Question: Lets assume your eye is in the surface point P1 on an object A and there is a target object B and there is a point-light source behind object B.
am i right if i look to the light source and say "i am in a shadow" if i cannot see the light because of object B ?. Then i flag that point of object A as "one of the shadow points of B on A" .

If this is true, then can we build a "shadow geometry"(black-colored) object on the surface of A then change it constantly because of motion of light,B,A, etc... ? Lets say a sphere(A) has 1000 vertices and other sphere (B)has 1000 vertices too, so does this mean 1 milion comparations? (is shadowing, O(N^2) (time) complexity?). I am not sure about the complexity becuse the changing the P1(eye) also changes the seen point of B (between P1 and light source point). What about the second-order shadows and higher (such as lights being reflecting between two objects many times) ?
I am using java-3D now but it doesnt have shadow capabilities so i think of moving to other java-compatible libraries.
Thanks.
i need to disable the "camera" when moving the camera to build that shadow. How can i do this? Does this decrease the performance badly?
java3D has built-in collision detection. I will create lines(invisible) from light to target polygon-vertex then check for a collision from another object. If collision occurs, add that vertex corrd. to the shadow list but this would work only for point-lights :( .
Ray-tracing example maybe?
I know this is a little hard but could have been tried by at least a hundred people.
Thanks.
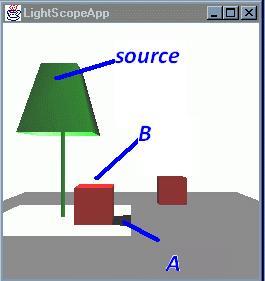
Answer: Your approach can be summarised like this:
'''
foreach (point p to be shaded) {
foreach (light) {
if (light is visible from p)
// p is lit by that light
else
// p is in shadow
}
}
'''
The funny fact is .
However it's not trivial for this to work efficiently. Rendering the scene is a streamlined process, triangle-by-triangle. It would be very cumbersome if for every single point (pixel, fragment) in every single triangle you'd need to consider all other triangles in other to check for ray intersection.
So how to do that efficiently? Answer: Reverse the process.
There's a lot fewer lights than pixels on the scene, usually. Let's take advantage of this fact and do some preprocessing:
'''
// preprocess
foreach (light) {
// find all pixels p on the scene reachable from the light
}
// then render the whole scene...
foreach (point p to be shaded) {
foreach (light) {
// simply look up into what was calculated before...
if (p is visible by the light)
// p is lit
else
// p is in shadow
}
}
'''
That seems a lot faster... But two problems remain:
1. how to find all pixels visible by the light?
2. how to make them accessible quickly for lookup during rendering?
There's the tricky part:
- -
---
This technique is called , and the texture with pixels visible from a light is called a Shadow Map. For a more detailed explanation, see for example the <URL>.